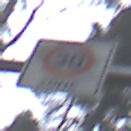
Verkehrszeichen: BeginnZone30
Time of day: Midday
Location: Outdoor (Nature)
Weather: Overcast
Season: NotSpecified
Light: Natural